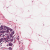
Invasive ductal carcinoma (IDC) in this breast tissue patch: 0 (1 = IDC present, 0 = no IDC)